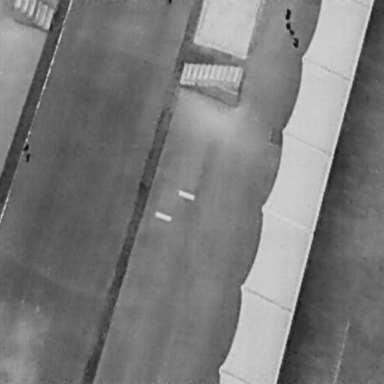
There is a Person in the infrared image.